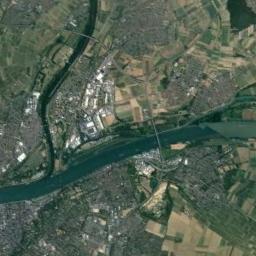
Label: river